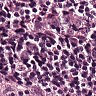
Metastatic tissue present: yes